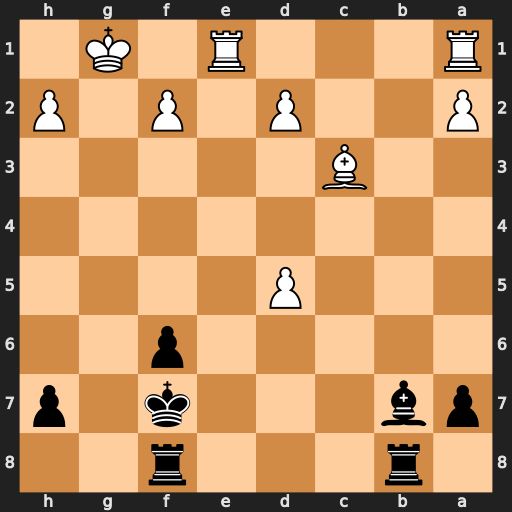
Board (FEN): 1r3r2/pb3k1p/5p2/3P4/8/2B5/P2P1P1P/R3R1K1
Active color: b
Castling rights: -
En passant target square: -
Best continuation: Rg8+ Kf1 Ba6+